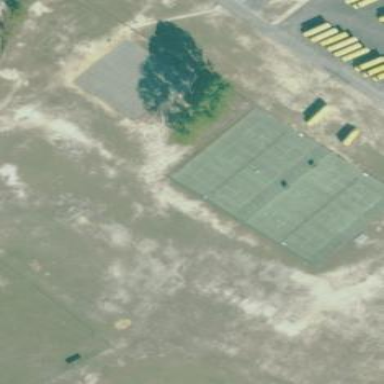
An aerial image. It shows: Tennis court on the leisure land pitch.